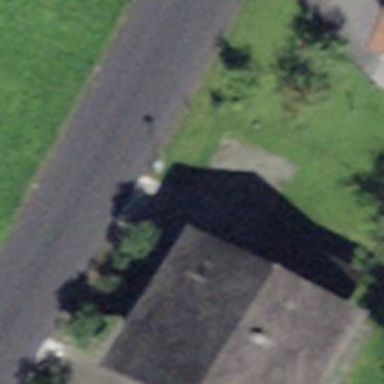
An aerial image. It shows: Residential building.